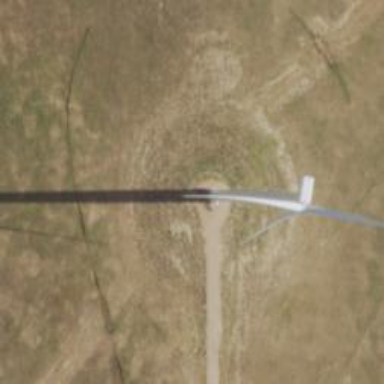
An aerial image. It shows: Wind turbine generator that utilizes wind as its source for generating electricity. It is of the horizontal axis type.